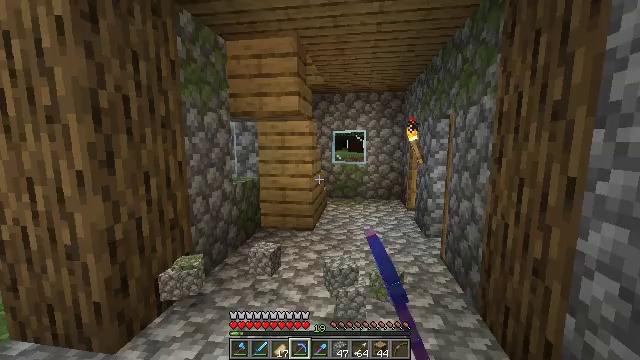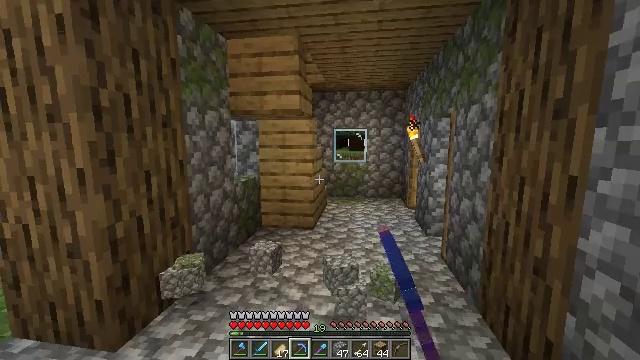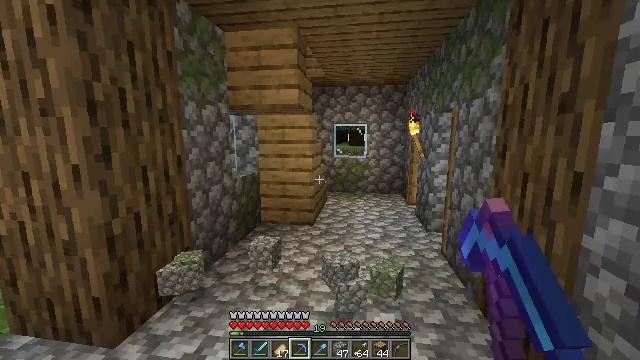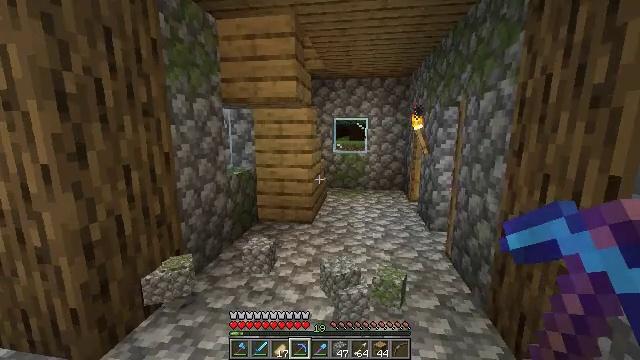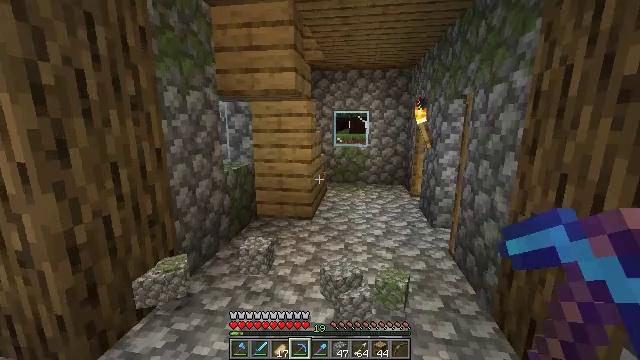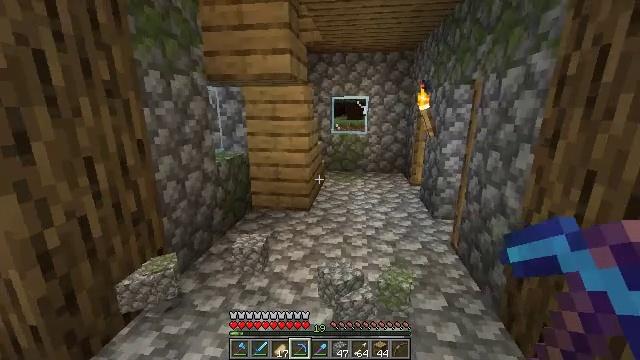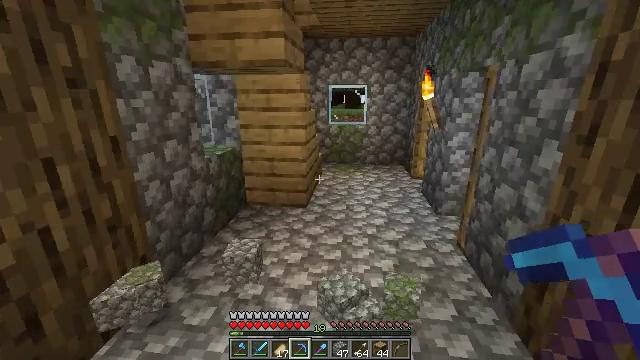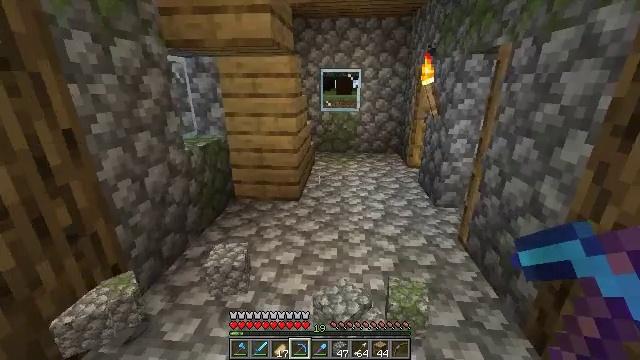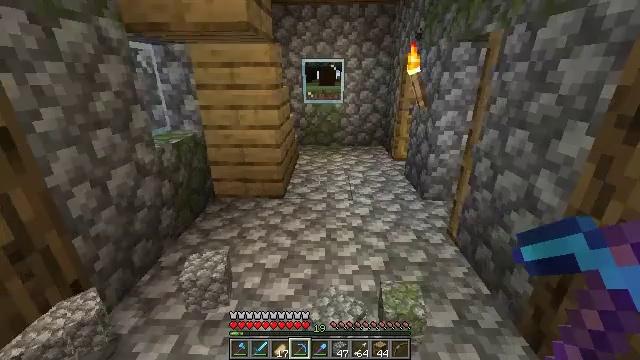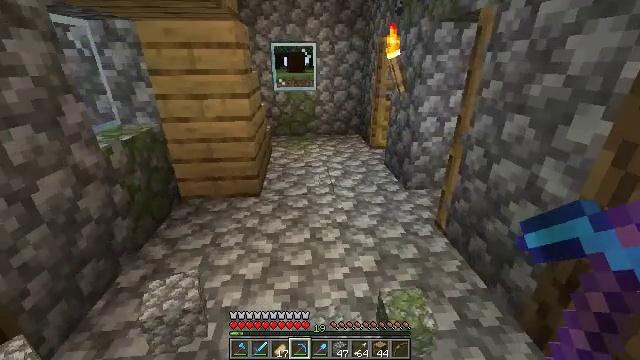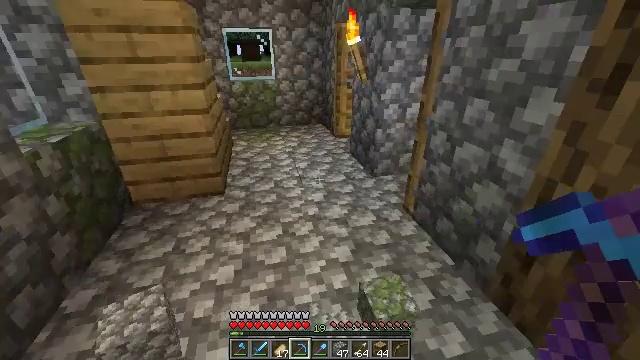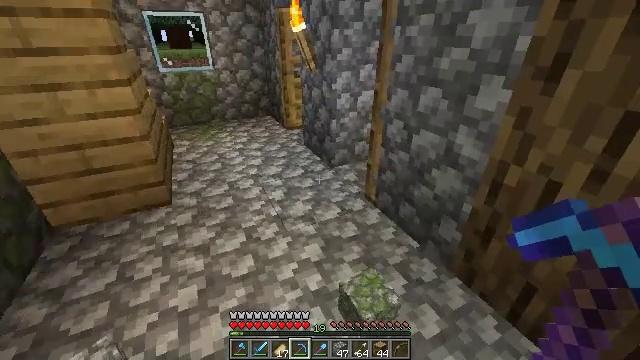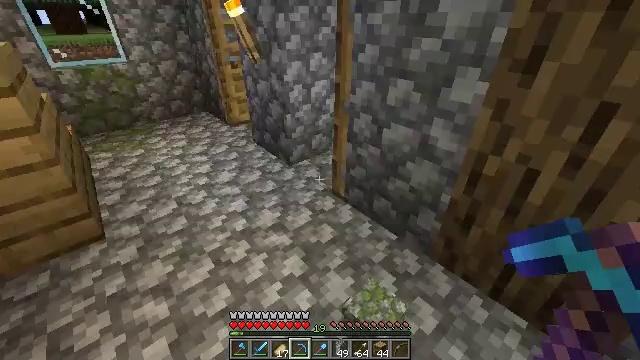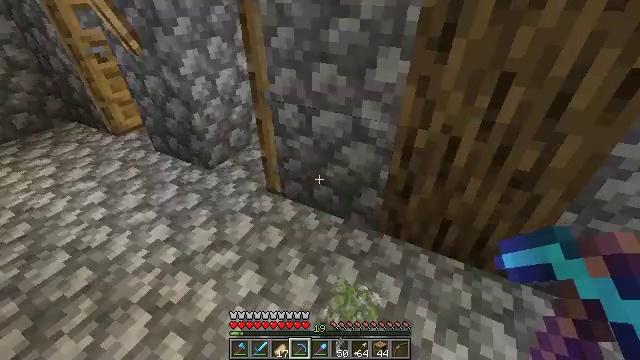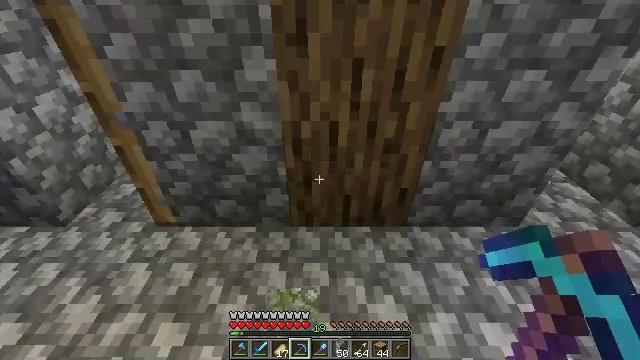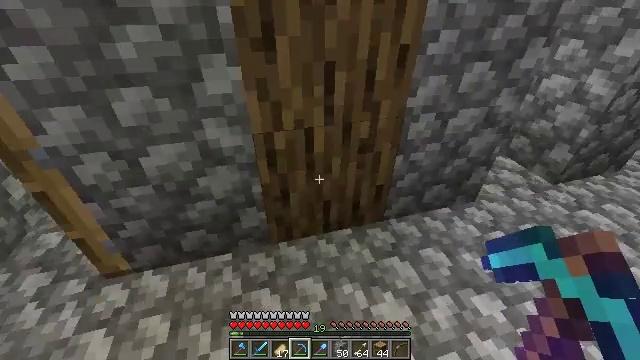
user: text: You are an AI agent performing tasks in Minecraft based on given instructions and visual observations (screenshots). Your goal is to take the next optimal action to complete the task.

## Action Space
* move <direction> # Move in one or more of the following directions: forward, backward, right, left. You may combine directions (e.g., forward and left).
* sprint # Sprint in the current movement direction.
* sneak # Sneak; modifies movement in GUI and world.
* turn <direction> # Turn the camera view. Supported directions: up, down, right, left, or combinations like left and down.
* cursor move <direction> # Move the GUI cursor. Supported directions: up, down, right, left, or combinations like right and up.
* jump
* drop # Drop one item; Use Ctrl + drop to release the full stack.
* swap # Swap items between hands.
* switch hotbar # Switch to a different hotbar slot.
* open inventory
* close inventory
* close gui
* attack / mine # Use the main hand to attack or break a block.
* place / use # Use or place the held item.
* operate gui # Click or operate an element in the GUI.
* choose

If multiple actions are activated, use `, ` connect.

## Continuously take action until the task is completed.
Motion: motion action
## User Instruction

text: Break the oak door to remove it.
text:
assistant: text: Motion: no_op
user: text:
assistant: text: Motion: move forward, turn down
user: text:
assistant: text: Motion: move forward, turn down
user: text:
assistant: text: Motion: move forward, turn down
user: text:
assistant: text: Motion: move forward, turn down
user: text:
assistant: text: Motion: move forward, turn down
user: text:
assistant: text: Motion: move forward, turn right and down
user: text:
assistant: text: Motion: move forward, turn right and down
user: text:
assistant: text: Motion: move forward and move left, turn right and down
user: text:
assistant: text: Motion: move forward and move left, turn right and down
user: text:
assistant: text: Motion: move forward and move left, turn right and down
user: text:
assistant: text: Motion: move forward and move left, turn right and down
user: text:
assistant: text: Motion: move forward and move left, turn right and down
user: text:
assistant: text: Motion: move forward and move left, turn right
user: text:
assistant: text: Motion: move forward and move left, turn right
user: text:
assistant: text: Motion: turn right and up
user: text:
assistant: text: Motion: turn right and up
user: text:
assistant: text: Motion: turn right and up
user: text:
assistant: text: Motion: turn right and up
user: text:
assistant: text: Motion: turn right and up
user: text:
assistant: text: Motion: move forward, turn right
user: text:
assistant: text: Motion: move forward, turn right
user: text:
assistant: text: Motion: move forward, turn right
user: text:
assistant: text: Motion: move forward
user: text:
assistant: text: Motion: move forward, turn up
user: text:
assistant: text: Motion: move forward and move right, turn up
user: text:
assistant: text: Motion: move forward and move right, turn left and up
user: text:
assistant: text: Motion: move forward and move right, turn left and up
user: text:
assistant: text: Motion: move forward and move right, turn left and up
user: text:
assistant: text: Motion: move forward and move right, turn left and up